Interaction volume radius: 10 \u00c5
Interaction volume height: 15 \u00c5
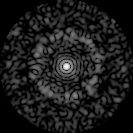
Disorder parameter: 0.817